Question: I had a layout which used 'LinearLayouts' instead of 'RelativeLayouts'. I want to add the borderless buttons to my layouts as shown here: <URL>
So, to use this, I had to change my 'LinearLayouts' to 'RelativeLayouts'. This has worked fine for the most part. However, when I try to use the alignParentBottom for one of the RelativeLayouts it doesn't work - it just overlaps with one of my other buttons.

This is my xml:
'''
<?xml version="1.0" encoding="utf-8"?>
<ScrollView xmlns:android="http://schemas.android.com/apk/res/android"
xmlns:tools="http://schemas.android.com/tools"
android:id="@+id/scrollView1"
android:layout_width="fill_parent"
android:layout_height="fill_parent" >
<RelativeLayout
android:layout_width="match_parent"
android:layout_height="wrap_content"
android:paddingBottom="@dimen/activity_vertical_margin"
android:paddingLeft="@dimen/activity_horizontal_margin"
android:paddingRight="@dimen/activity_horizontal_margin"
android:paddingTop="@dimen/activity_vertical_margin"
tools:context=".xxx" >
<com.xxx.xxx.customedittext
android:id="@+id/qn_et_title"
android:layout_width="fill_parent"
android:layout_height="wrap_content"
android:layout_alignParentTop="true"
android:drawableRight="@drawable/delete"
android:hint="@string/qn_et_title_hint"
android:inputType="textCapSentences|textMultiLine"
android:paddingTop="5dp" />
<com.xxx.xxx.customedittext
android:id="@+id/qn_et_body"
android:layout_width="fill_parent"
android:layout_height="wrap_content"
android:layout_below="@+id/qn_et_title"
android:drawableRight="@drawable/delete"
android:hint="@string/qn_et_body_hint"
android:inputType="textCapSentences|textMultiLine" />
<CheckBox
android:id="@+id/qn_cb_ongoing"
android:layout_width="wrap_content"
android:layout_height="wrap_content"
android:layout_below="@id/qn_et_body"
android:text="@string/qn_cb_ongoing" />
<Button
android:id="@+id/qn_b_create"
android:layout_width="wrap_content"
android:layout_height="wrap_content"
android:layout_below="@id/qn_cb_ongoing"
android:text="@string/qn_b_create" />
<RelativeLayout
android:layout_width="match_parent"
android:layout_height="48dp"
android:layout_alignParentBottom="true" >
<View
android:layout_width="match_parent"
android:layout_height="1dip"
android:layout_alignParentTop="true"
android:layout_marginLeft="4dip"
android:layout_marginRight="4dip"
android:background="?android:attr/dividerVertical" />
<View
android:id="@+id/ViewColorPickerHelper"
android:layout_width="1dip"
android:layout_height="wrap_content"
android:layout_alignParentBottom="true"
android:layout_alignParentTop="true"
android:layout_centerHorizontal="true"
android:layout_marginBottom="4dip"
android:layout_marginTop="4dip"
android:background="?android:attr/dividerVertical" />
<Button
android:id="@+id/BtnColorPickerCancel"
android:layout_width="wrap_content"
android:layout_height="wrap_content"
android:layout_alignParentBottom="true"
android:layout_alignParentLeft="true"
android:layout_alignParentTop="true"
android:layout_toLeftOf="@id/ViewColorPickerHelper"
android:background="?android:attr/selectableItemBackground"
android:text="@android:string/cancel" />
<Button
android:id="@+id/BtnColorPickerOk"
android:layout_width="wrap_content"
android:layout_height="match_parent"
android:layout_alignParentBottom="true"
android:layout_alignParentRight="true"
android:layout_alignParentTop="true"
android:layout_toRightOf="@id/ViewColorPickerHelper"
android:background="?android:attr/selectableItemBackground"
android:text="@android:string/ok" />
</RelativeLayout>
</RelativeLayout>
</ScrollView>
'''
EDIT: This is updated code. The 'ScrollView' overlaps the 48dp 'RelativeView':
'''
<?xml version="1.0" encoding="utf-8"?>
<RelativeLayout xmlns:android="http://schemas.android.com/apk/res/android"
xmlns:tools="http://schemas.android.com/tools"
android:layout_width="match_parent"
android:layout_height="wrap_content"
android:paddingBottom="3dp"
android:paddingLeft="@dimen/activity_horizontal_margin"
android:paddingRight="@dimen/activity_horizontal_margin"
android:paddingTop="@dimen/activity_vertical_margin"
tools:context=".QuickNoteFragment" >
<ScrollView
android:id="@+id/scrollView1"
android:layout_width="fill_parent"
android:layout_height="fill_parent"
android:fillViewport="false" >
<RelativeLayout
android:layout_width="match_parent"
android:layout_height="wrap_content" >
<EditText
android:id="@+id/qn_et_title"
android:layout_width="fill_parent"
android:layout_height="wrap_content"
android:hint="@string/qn_et_title_hint"
android:inputType="textCapSentences|textMultiLine"
android:paddingTop="5dp" />
<EditText
android:id="@+id/qn_et_body"
android:layout_width="fill_parent"
android:layout_height="wrap_content"
android:layout_below="@+id/qn_et_title"
android:hint="@string/qn_et_body_hint"
android:inputType="textCapSentences|textMultiLine"
android:paddingTop="10dp" />
<CheckBox
android:id="@+id/qn_cb_ongoing"
android:layout_width="wrap_content"
android:layout_height="wrap_content"
android:layout_below="@id/qn_et_body"
android:paddingBottom="10dp"
android:paddingTop="10dp"
android:text="@string/qn_cb_ongoing" />
</RelativeLayout>
</ScrollView>
<RelativeLayout
android:layout_width="match_parent"
android:layout_height="48dp"
android:layout_alignParentBottom="true" >
<View
android:layout_width="match_parent"
android:layout_height="1dip"
android:layout_alignParentTop="true"
android:layout_marginLeft="4dip"
android:layout_marginRight="4dip"
android:background="?android:attr/dividerVertical" />
<View
android:id="@+id/ViewColorPickerHelper"
android:layout_width="1dip"
android:layout_height="wrap_content"
android:layout_alignParentBottom="true"
android:layout_alignParentTop="true"
android:layout_centerHorizontal="true"
android:layout_marginBottom="4dip"
android:layout_marginTop="4dip"
android:background="?android:attr/dividerVertical" />
<Button
android:id="@+id/qn_b_cancel"
android:layout_width="wrap_content"
android:layout_height="wrap_content"
android:layout_alignParentBottom="true"
android:layout_alignParentLeft="true"
android:layout_alignParentTop="true"
android:layout_toLeftOf="@id/ViewColorPickerHelper"
android:background="?android:attr/selectableItemBackground"
android:text="@android:string/cancel" />
<Button
android:id="@+id/qn_b_create"
android:layout_width="wrap_content"
android:layout_height="match_parent"
android:layout_alignParentBottom="true"
android:layout_alignParentRight="true"
android:layout_alignParentTop="true"
android:layout_toRightOf="@id/ViewColorPickerHelper"
android:background="?android:attr/selectableItemBackground"
android:text="@string/qn_b_create" />
</RelativeLayout>
</RelativeLayout>
'''
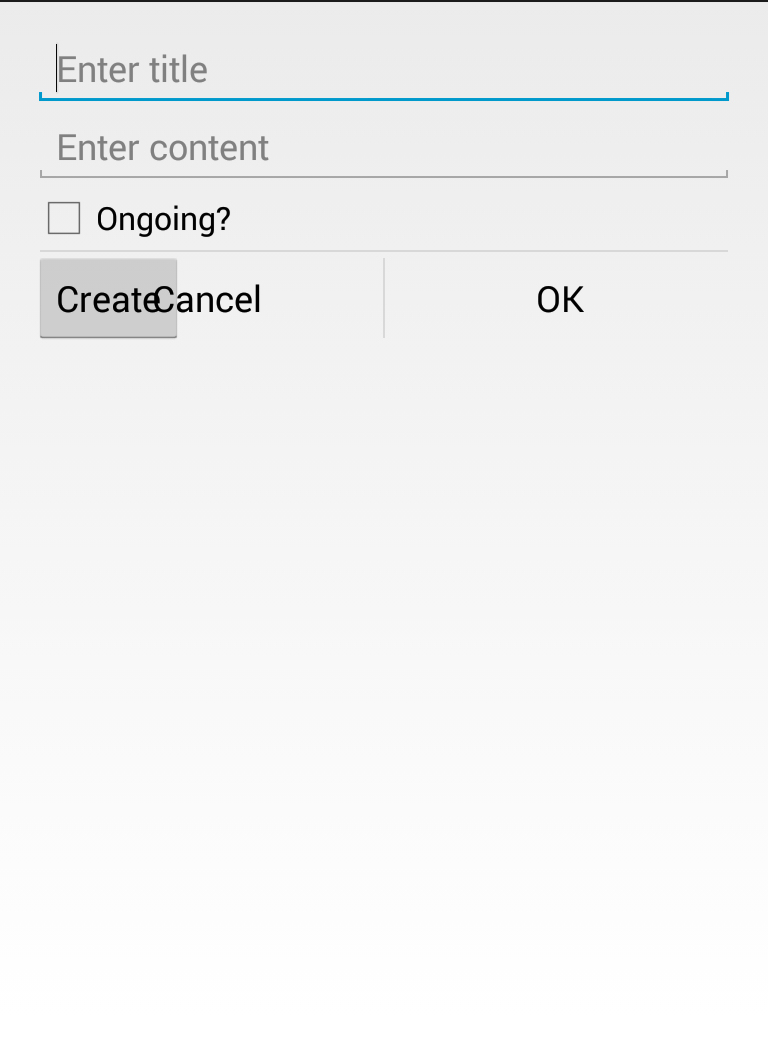
Answer: Use the following properties on the 'ScrollView':
'''
<RelativeLayout android:layout_width="match_parent"
android:layout_height="match_parent">
<RelativeLayout
android:id="@+id/bottom"
android:layout_width="match_parent"
android:layout_height="48dp"
android:layout_alignParentBottom="true">
<!-- rest of the code -->
</RelativeLayout>
<ScrollView
android:id="@+id/scrollView1"
android:layout_width="fill_parent"
android:layout_height="wrap_content"
android:layout_above="@id/bottom"
android:layout_alignParentTop="true" >
<!-- rest of the code -->
</ScrollView>
<RelativeLayout>
'''